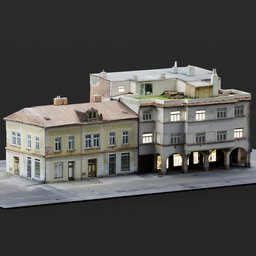
Label: architecture